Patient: sex F, age 67
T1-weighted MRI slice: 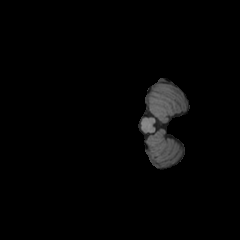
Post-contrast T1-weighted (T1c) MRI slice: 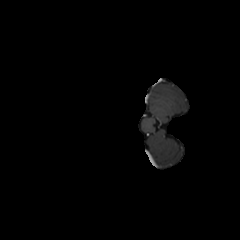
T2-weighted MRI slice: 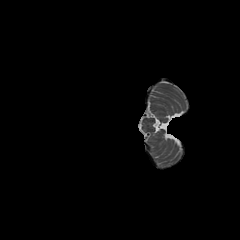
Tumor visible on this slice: no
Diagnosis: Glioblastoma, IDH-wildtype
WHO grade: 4